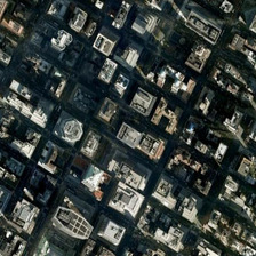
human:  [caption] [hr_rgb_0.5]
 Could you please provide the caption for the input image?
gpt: The houses in the business district are very close.

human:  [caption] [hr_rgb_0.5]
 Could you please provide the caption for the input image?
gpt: My home is very close to the business district.

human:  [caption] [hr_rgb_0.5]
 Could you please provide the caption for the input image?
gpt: The houses in the business district are very close.

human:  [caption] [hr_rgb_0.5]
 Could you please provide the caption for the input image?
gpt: The houses in the business district are very close.

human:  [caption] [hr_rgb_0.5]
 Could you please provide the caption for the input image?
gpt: The houses in the business district are very close.